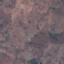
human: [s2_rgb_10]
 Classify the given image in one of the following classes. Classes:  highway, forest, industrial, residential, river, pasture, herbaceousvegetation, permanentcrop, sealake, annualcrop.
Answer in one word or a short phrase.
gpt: HerbaceousVegetation